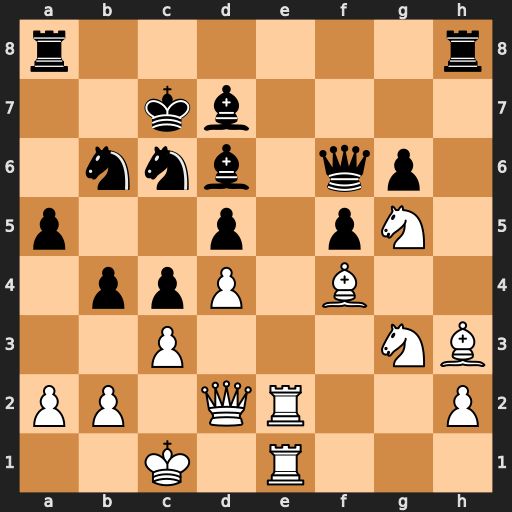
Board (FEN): r6r/2kb4/1nnb1qp1/p2p1pN1/1ppP1B2/2P3NB/PP1QR2P/2K1R3
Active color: w
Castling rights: -
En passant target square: -
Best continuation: Re6 Bxe6 Rxe6 Qxe6 Nxe6+